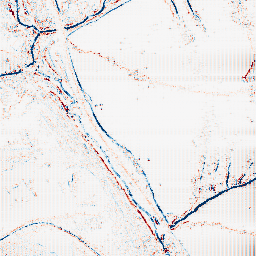
Category: morphological
Decomposition family: morphological_square
Decomposition parameters: operation: average
size: 3
Upsampling method: fft_zeropad
Upsampling parameters: scale: 8
Upsampling scale: 8